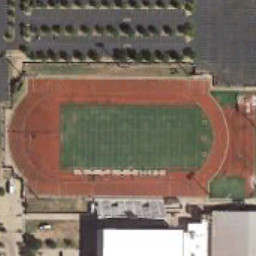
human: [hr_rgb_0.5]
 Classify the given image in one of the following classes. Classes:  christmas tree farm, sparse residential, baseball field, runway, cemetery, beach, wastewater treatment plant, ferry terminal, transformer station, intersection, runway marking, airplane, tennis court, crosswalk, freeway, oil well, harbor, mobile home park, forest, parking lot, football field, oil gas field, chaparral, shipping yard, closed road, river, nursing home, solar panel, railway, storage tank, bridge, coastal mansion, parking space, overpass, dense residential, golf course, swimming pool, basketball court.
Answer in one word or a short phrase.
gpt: football field